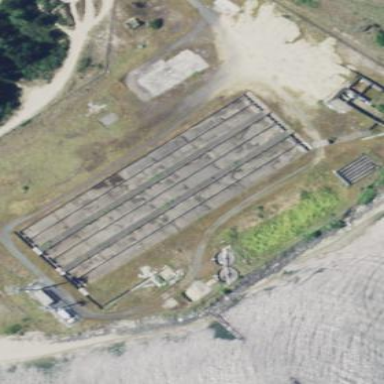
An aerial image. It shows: Image of wastewater.